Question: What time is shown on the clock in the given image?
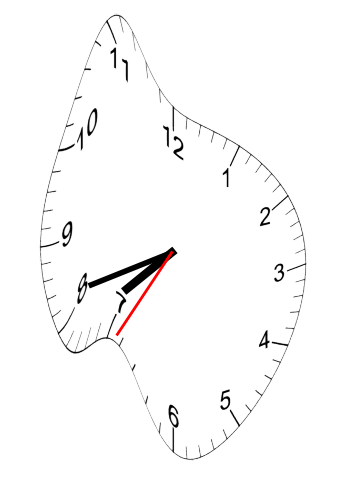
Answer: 07:41:35